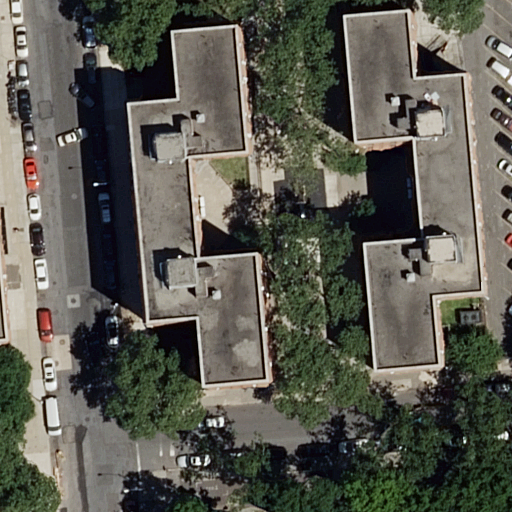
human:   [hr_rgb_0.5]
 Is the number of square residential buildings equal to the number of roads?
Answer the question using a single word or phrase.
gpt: no

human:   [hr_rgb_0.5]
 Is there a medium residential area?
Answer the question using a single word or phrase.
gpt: no

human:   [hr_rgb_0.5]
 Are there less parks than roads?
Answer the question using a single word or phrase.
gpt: yes

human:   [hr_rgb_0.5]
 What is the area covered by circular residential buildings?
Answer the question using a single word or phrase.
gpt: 0m2

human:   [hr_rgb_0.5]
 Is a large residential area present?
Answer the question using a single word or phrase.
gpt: yes

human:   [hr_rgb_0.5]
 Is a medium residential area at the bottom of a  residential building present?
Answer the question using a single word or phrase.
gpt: no

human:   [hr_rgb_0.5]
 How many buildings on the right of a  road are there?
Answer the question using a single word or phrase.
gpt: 2

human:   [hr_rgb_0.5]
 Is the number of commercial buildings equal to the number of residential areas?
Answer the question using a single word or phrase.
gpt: no

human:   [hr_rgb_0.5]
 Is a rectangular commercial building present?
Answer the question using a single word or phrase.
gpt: no

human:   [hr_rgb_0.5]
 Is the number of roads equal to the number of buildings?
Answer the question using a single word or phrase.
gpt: no

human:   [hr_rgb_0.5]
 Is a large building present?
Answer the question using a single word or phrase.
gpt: yes

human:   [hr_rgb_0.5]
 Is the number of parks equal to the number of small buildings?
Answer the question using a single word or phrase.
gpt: yes

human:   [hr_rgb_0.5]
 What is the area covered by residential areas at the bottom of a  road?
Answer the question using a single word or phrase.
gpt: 0m2

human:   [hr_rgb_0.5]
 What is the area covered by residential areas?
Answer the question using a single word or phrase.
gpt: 10607m2

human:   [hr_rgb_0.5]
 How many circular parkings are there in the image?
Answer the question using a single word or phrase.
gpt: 0

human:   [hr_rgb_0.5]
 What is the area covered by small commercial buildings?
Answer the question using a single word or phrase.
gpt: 0m2

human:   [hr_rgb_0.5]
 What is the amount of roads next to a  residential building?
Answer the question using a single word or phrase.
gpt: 4

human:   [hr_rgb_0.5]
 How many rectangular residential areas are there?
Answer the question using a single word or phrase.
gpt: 1

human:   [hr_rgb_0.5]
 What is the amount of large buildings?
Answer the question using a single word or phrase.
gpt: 2

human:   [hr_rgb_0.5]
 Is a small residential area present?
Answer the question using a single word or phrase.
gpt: no

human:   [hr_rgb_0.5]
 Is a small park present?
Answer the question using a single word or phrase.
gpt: no

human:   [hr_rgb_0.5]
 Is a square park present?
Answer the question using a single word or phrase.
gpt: no

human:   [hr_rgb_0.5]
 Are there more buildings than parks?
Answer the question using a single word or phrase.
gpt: yes

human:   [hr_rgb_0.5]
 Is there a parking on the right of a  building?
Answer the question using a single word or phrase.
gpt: yes

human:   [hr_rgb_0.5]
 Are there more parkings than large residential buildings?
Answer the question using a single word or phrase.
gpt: no

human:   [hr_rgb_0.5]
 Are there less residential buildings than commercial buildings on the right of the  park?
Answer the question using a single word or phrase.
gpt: no

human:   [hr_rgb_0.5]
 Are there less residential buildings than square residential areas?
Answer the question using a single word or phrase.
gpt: no

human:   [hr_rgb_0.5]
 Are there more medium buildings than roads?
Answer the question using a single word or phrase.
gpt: no

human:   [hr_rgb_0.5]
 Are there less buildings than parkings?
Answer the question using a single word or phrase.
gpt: no

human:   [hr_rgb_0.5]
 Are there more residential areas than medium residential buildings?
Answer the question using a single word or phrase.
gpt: yes

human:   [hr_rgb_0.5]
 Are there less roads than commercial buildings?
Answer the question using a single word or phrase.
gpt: no

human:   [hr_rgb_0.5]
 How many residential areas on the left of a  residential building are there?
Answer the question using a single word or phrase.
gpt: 1

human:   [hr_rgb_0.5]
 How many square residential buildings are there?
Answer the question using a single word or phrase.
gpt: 0

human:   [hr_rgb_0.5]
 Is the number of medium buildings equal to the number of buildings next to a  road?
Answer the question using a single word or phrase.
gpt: no

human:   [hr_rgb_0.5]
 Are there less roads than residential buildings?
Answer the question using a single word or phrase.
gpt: no

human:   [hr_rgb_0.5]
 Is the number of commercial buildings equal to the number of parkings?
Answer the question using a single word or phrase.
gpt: no